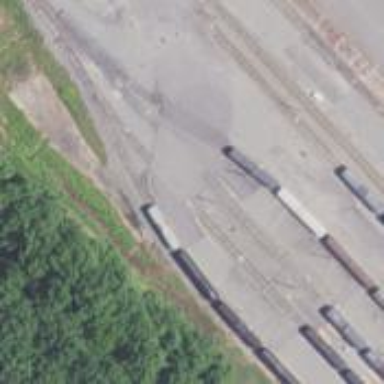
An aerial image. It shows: Railway spur service.